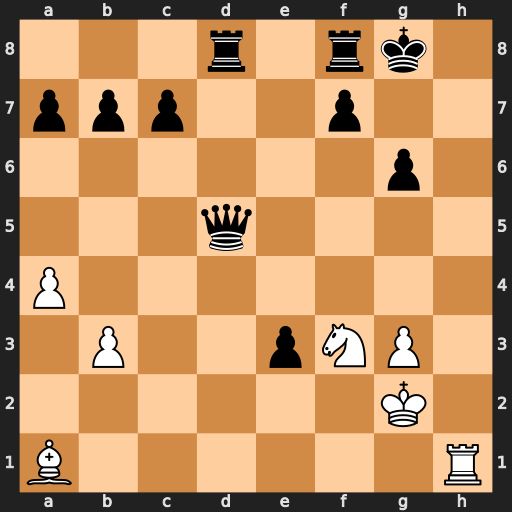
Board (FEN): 3r1rk1/ppp2p2/6p1/3q4/P7/1P2pNP1/6K1/B6R
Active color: w
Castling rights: -
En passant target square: -
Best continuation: Rh8#